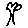
Label: tree